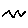
Label: zigzag